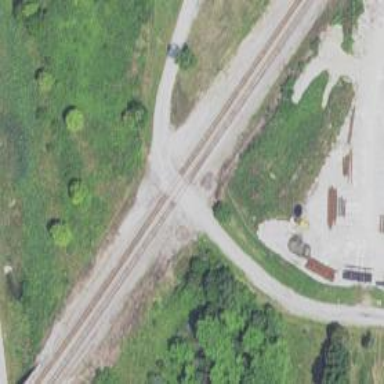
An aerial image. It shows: Level crossing along the railway.